Question: I want to know that is this possible to create neon affect in android as shown in image below

I want to draw text using this affect in different colors is it possible
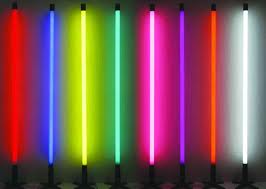
Answer: It is very easy to create it in bitmap images using glow effect with bright colours and placing it on a dark background.
Also it is easy to add glow like shadow to text using code like this
paint.setShadowLayer(float radius, float dx, float dy, int color)
or in xml file see example:
<URL>
However after experimenting, the text effects in android such as shadoLayer or
'glowPaint.setMaskFilter(new BlurMaskFilter(20, Blur.NORMAL));'
are not strong enough for a good neon effect, hence other apporaches may be needed. One is to create text as images in Photoshop, another is to process the text by drawing it into a separate bitmap and using various effects, scaling, alpha and Xfermodes to create a better neon effects.
EDIT:
The way to do this is to create two paints:
1. neon bottom paint which should draw a blured line
2. neon top paint which will draw a white semi-transparent line of smaller line width than the bottom one.
Then draw the same line or path twice, using these paints, at the same coordinates.